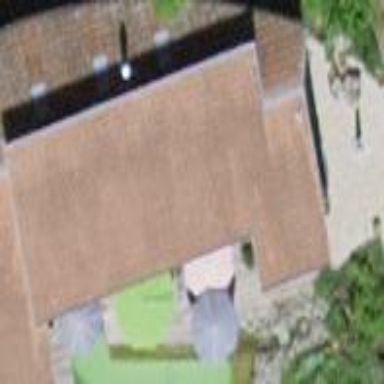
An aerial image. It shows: Simple house.